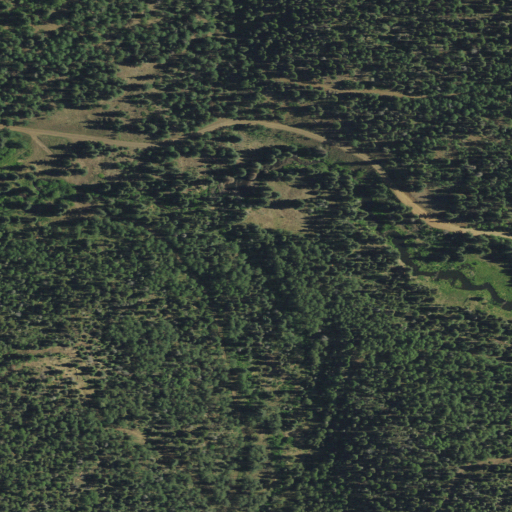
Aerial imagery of valley in New Mexico named Muchos Ojos Canyon containing evergreen forest, shrub, deciduous forest, and woody wetlands